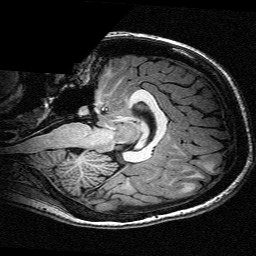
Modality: T1w
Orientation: sagittal
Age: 30
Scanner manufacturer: siemens
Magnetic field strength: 3 T
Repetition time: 2.3 s
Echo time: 0.00336 s